Question: My project isn't showing any portuguese characters. When I try to type a word like "Nao" it returns Nao".
The funny thing is that when I get the string from res/string.xml, it shows the word correctly.
Any idea why?
Things I've tried so far and did not work out:
1. File -> Settings -> Editor -> File Encondings, I've changed everything to UTF-8 and others, rebuild/cleaned the project, and it kept the same.
EDIT:
I can upload a video on youtube showing it, if it helps with the solution!
There goes an image of what is happening:

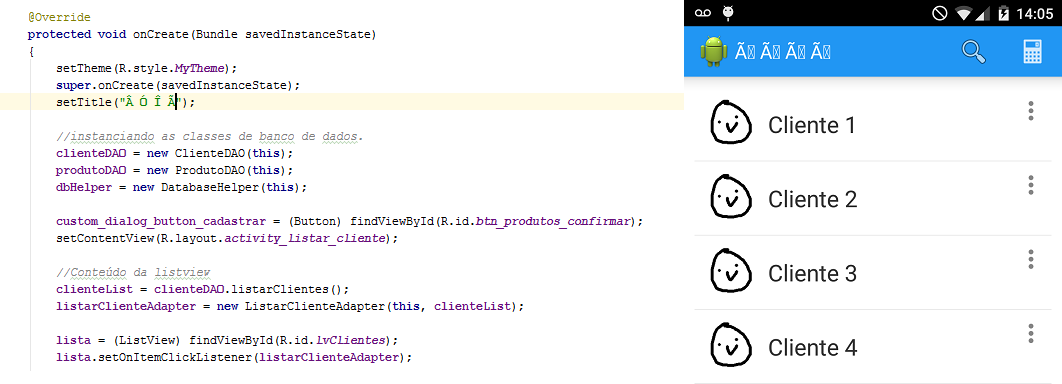
Answer: My file build.gradle had this line:
'''
compileOptions.encoding = 'ISO-8859-1'
'''
Because of that I wasn't able to change anything. Now it's fixed. :)